Question: What is the value of this measurement?
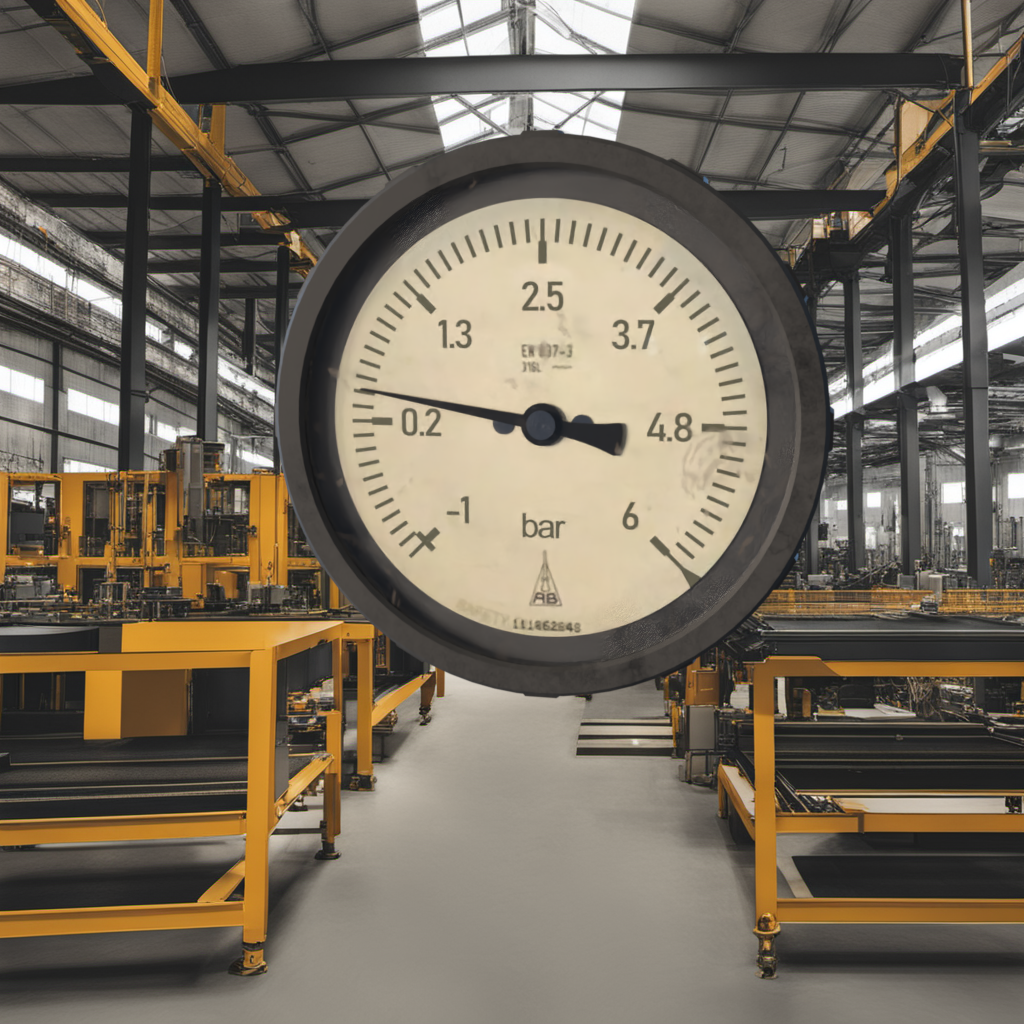
Answer: The result is 0.42
Question: What is the reading range of the measurement in the image?
Answer: The range is from -1 to 6
Question: What is the minimum and maximum value range of this measurement?
Answer: The minimum value is -1 and the maximum value is 6